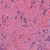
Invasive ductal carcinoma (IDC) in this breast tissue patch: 1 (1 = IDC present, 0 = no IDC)